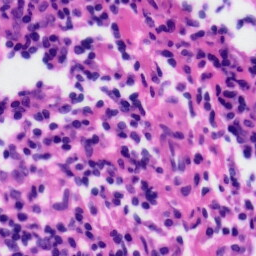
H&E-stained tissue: Tonsil